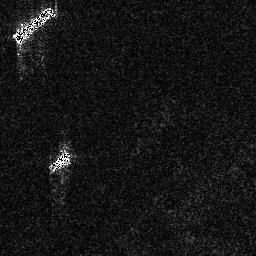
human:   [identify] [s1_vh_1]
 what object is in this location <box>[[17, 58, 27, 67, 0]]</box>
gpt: <ref>1 medium ship at the left</ref>

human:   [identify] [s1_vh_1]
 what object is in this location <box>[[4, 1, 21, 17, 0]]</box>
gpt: <ref>1 medium ship at the top left</ref>